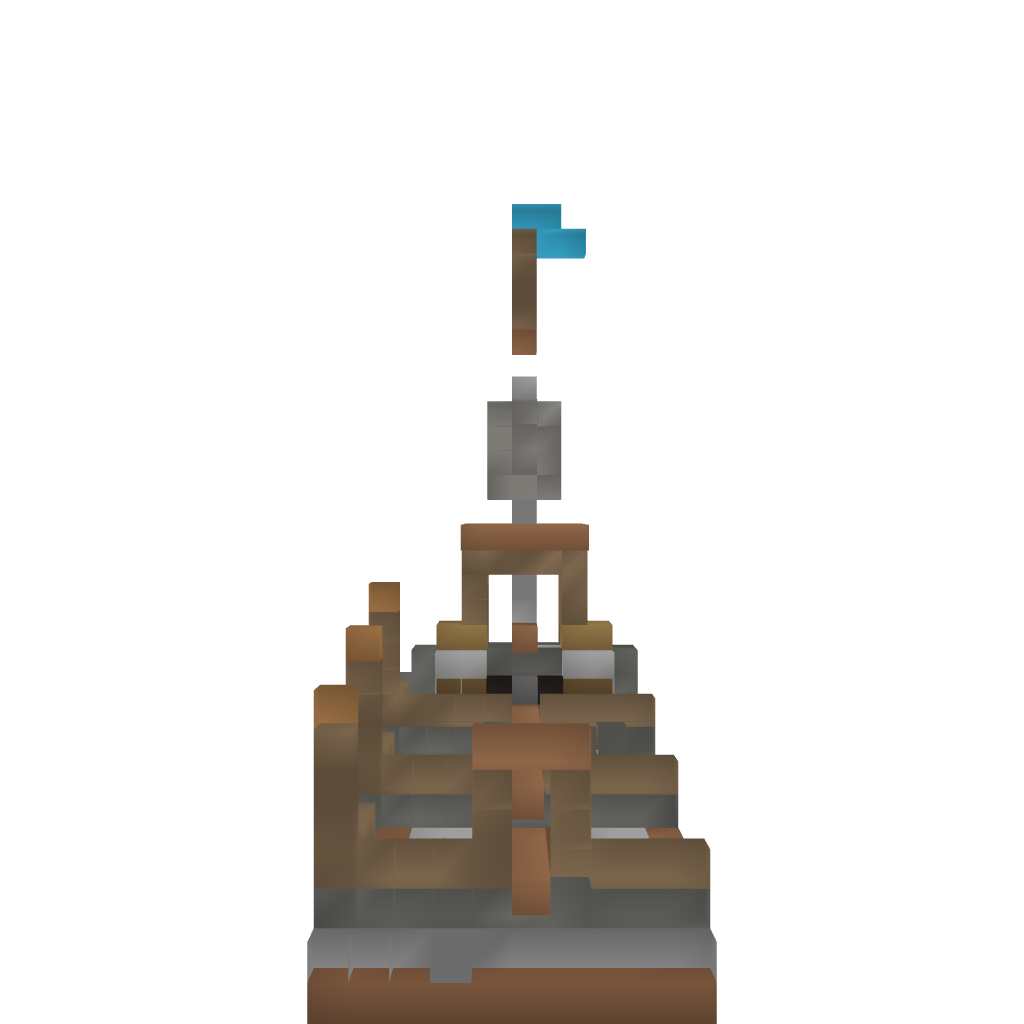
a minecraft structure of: Veg Farm